Question: Diagram name?
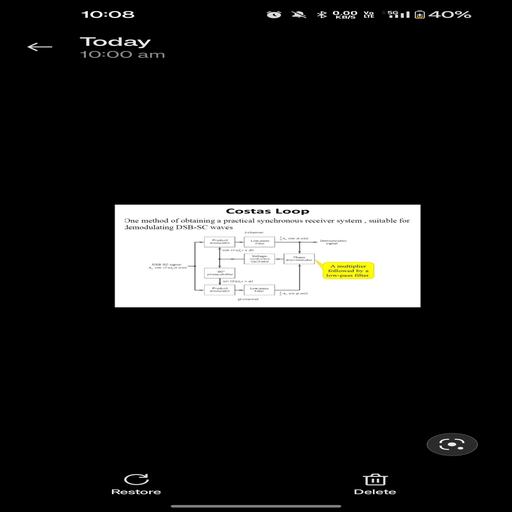
Answer: Costas Loop